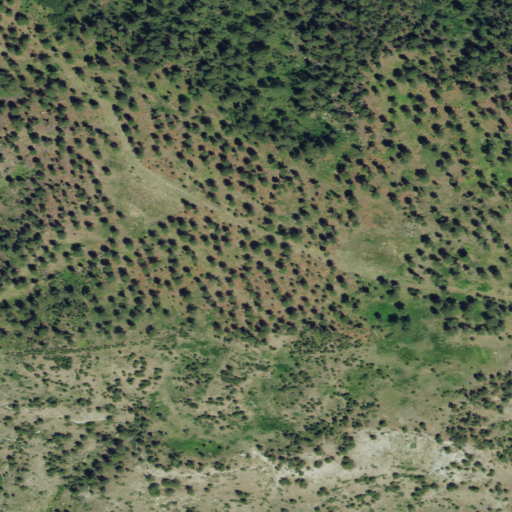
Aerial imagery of mountains in Montana named Ekalaka Hills containing evergreen forest, shrub, and grassland